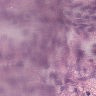
Metastatic tissue present: yes